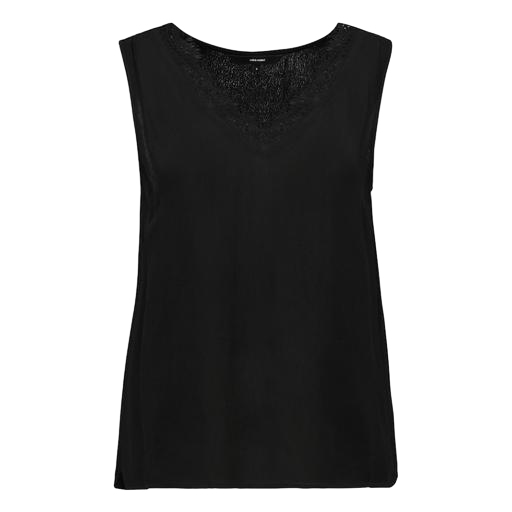
black issy tank top, black hanna tank, black camilla tank top, white background